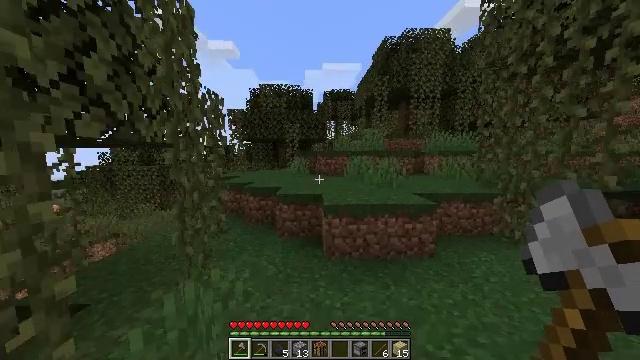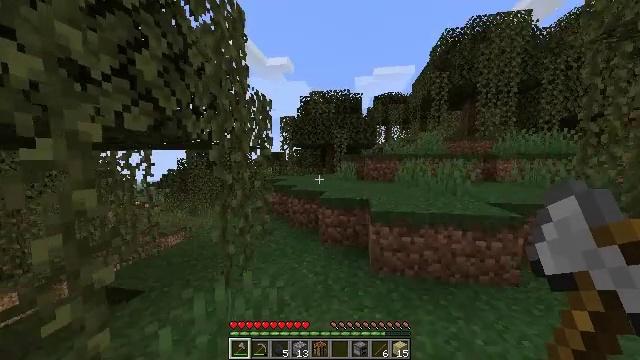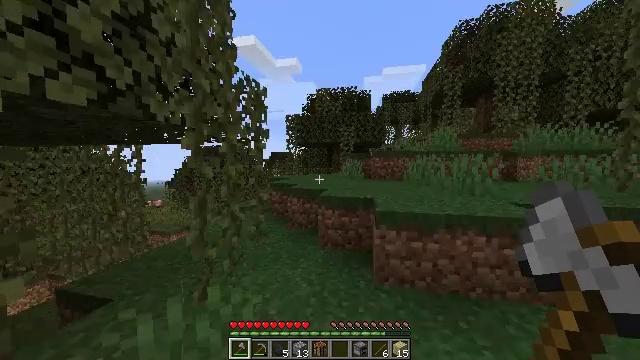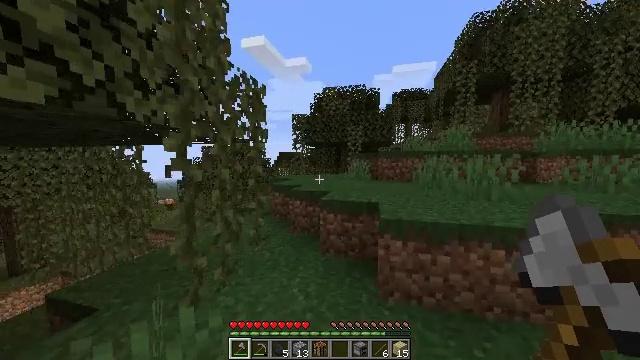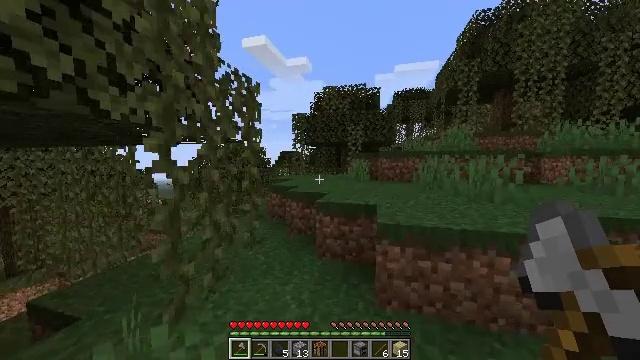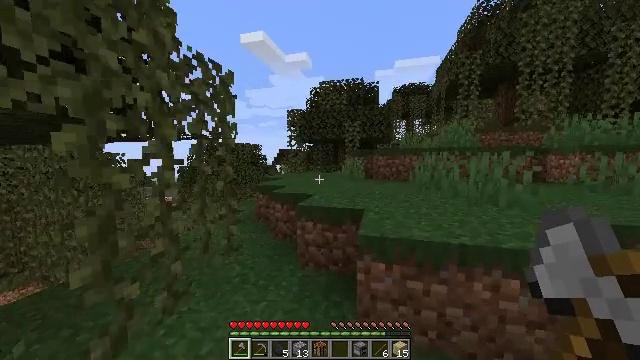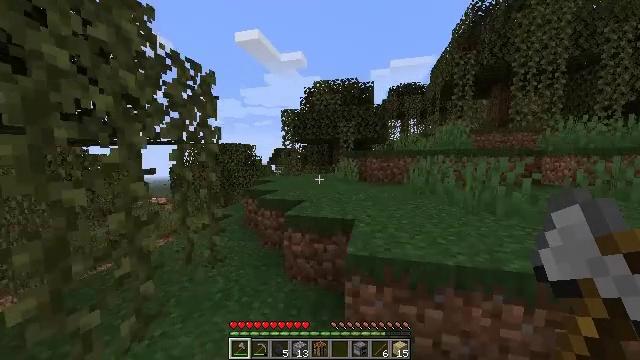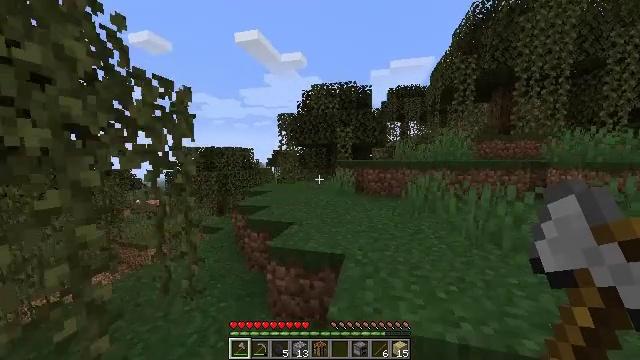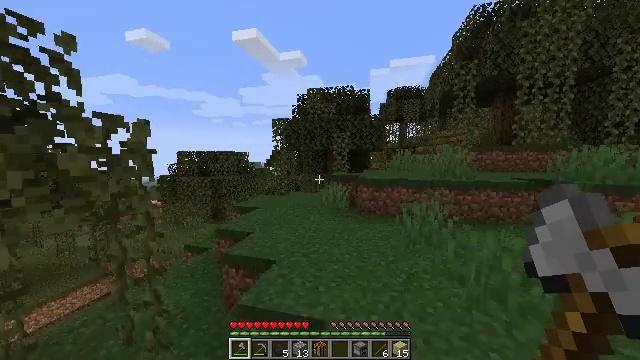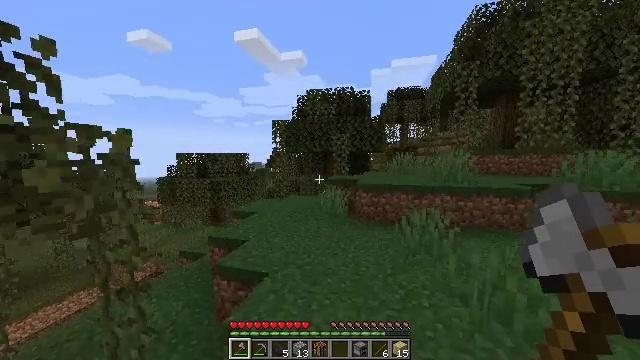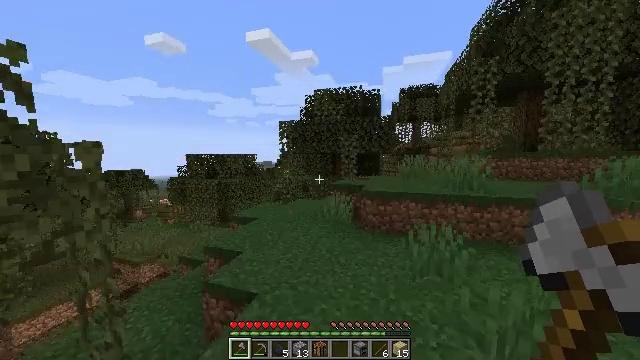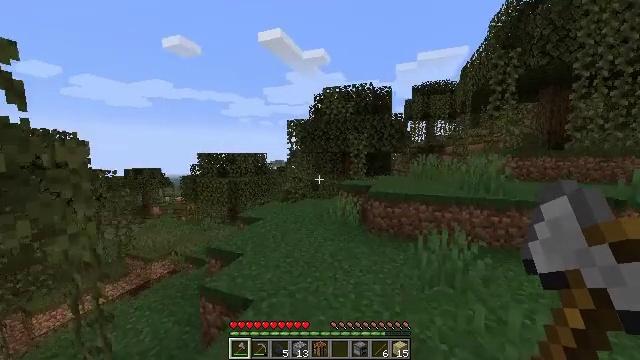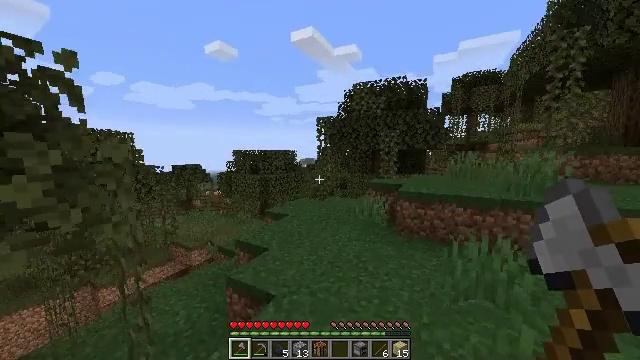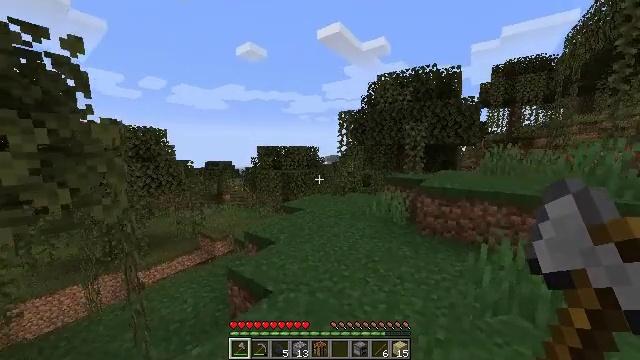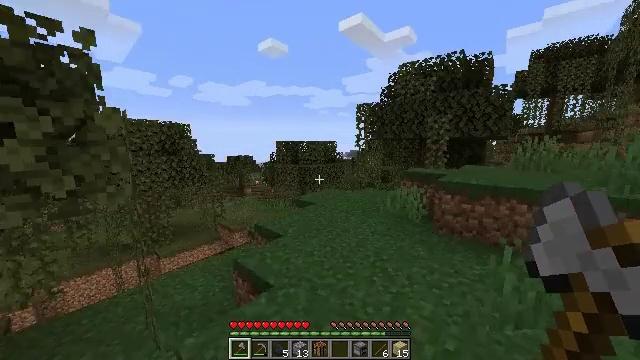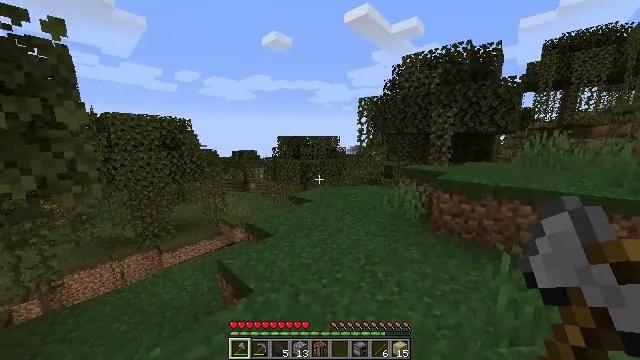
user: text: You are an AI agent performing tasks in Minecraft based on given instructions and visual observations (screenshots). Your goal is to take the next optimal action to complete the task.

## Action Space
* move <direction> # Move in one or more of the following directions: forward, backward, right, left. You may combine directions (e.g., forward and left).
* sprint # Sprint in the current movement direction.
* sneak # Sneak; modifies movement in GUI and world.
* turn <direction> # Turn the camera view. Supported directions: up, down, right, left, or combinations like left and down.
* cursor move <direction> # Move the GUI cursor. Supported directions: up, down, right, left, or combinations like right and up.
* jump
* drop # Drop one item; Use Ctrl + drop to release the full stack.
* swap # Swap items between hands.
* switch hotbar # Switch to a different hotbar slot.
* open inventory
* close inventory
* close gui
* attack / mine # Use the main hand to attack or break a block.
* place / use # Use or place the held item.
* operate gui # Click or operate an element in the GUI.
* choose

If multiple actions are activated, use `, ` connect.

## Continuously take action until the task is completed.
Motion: motion action
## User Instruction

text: Harvest the blue orchid and add it to your inventory.
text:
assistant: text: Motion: move forward and move right, sprint, turn left and up
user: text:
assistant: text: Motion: move forward and move right, sprint, turn left
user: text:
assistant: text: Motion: move forward and move right, sprint, turn left
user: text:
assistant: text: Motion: move forward and move right, sprint
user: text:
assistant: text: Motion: move forward and move right, sprint
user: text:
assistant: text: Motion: move forward and move right, sprint, turn right, jump
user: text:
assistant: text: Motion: move forward and move right, sprint, jump
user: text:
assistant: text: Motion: move forward and move right, sprint, jump
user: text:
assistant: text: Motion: move forward and move right, sprint, jump
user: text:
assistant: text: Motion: move forward and move right, sprint, turn left
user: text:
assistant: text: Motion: move forward and move right, sprint, turn left
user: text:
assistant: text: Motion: move forward and move right, sprint, turn left
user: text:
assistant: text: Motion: move forward and move right, sprint, turn left
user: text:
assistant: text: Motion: move forward and move right, sprint, turn left and down
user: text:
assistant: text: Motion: move forward and move right, sprint, turn left and down
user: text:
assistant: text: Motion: move forward and move right, sprint
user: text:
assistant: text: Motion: move forward and move right, sprint
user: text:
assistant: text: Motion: move forward and move right, sprint
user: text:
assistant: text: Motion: move forward and move right, sprint
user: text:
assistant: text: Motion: move forward and move right, sprint
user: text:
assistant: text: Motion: move forward and move right, sprint
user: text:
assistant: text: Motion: move forward and move right, sprint, jump
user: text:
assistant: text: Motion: move forward and move right, sprint, jump
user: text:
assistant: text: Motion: move forward and move right, sprint, jump
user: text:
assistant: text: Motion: move forward and move right, sprint, jump
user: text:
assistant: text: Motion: move forward and move right, sprint, jump
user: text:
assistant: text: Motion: move forward and move right, sprint, turn right
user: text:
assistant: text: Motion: move forward and move right, sprint, turn right and down
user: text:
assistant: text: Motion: move forward and move right, sprint, turn right
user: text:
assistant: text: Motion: move forward and move right, sprint, attack / mine